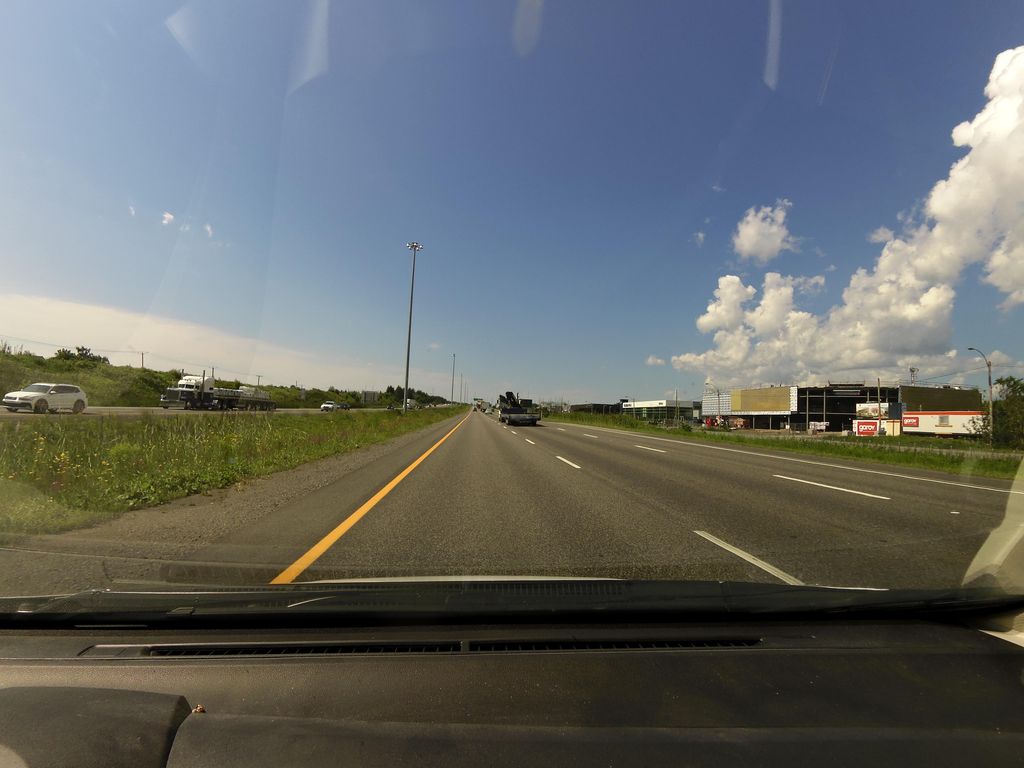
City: quebec_city